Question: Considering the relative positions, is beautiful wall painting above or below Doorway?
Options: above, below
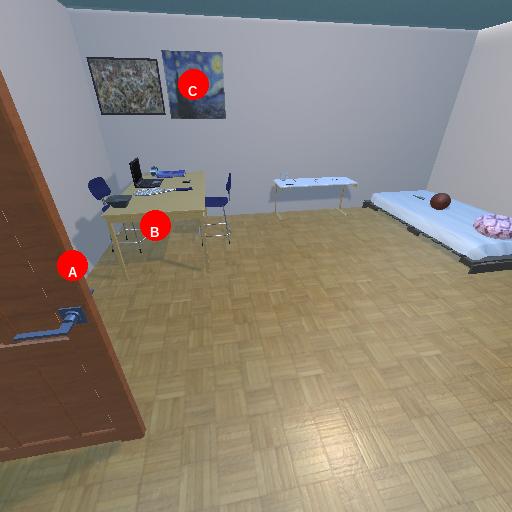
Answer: above